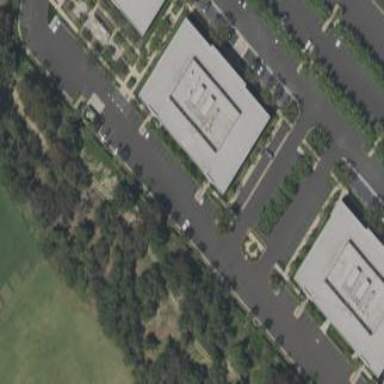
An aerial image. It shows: Office building.